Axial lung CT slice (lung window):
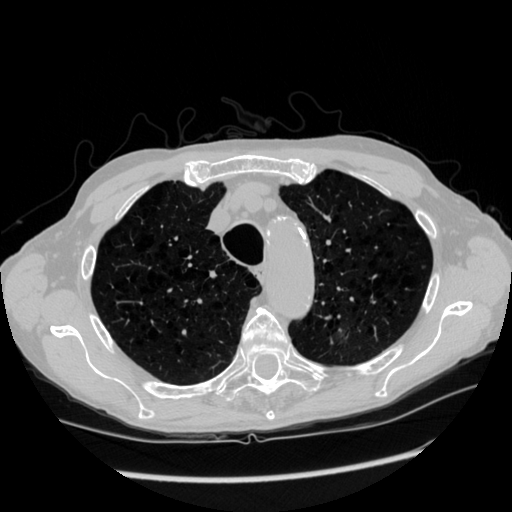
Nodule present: no